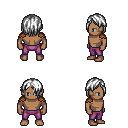
a pixel art fantasy rpg character, male body template, human, dark skin, leather shoulder armor, magenta pants, white bangs hairstyle, four views (front, back, left, right), 2x2 character sprite sheet, small pixel art, hard edges, no anti-aliasing